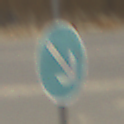
Verkehrszeichen: VorgeschriebeneVorbeifahrtRechts
Umgebung: Outdoor, Suburban
Tageszeit: MorningAfternoon
Wetter: PartlyCloudy
Licht: Natural
Jahreszeit: NotSpecified
Kontrast: HighContrast